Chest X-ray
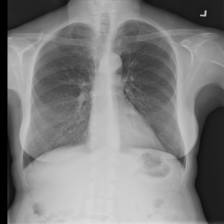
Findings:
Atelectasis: negative
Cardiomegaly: negative
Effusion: negative
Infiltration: positive
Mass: negative
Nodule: negative
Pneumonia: negative
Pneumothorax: negative
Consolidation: negative
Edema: negative
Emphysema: negative
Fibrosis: negative
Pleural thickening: negative
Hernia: negative